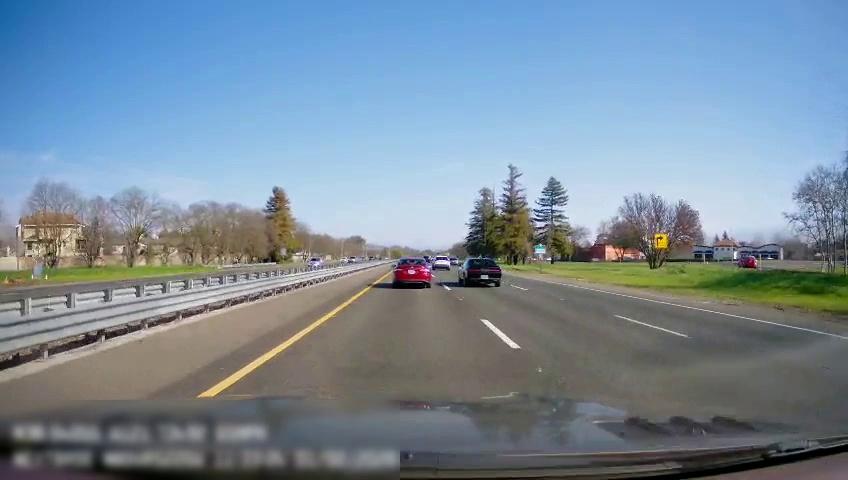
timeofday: Day
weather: Sunny
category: Drivable Space
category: Drivable Space
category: Vehicles | SUV
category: Vehicles | Car
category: Vehicles | Car
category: Vehicles | Car
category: Lanes | Current Lane
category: Lanes | Current Lane
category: Lanes | Alternate Lane
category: Lanes | Alternate Lane
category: Traffic | Signs
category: Traffic | Signs